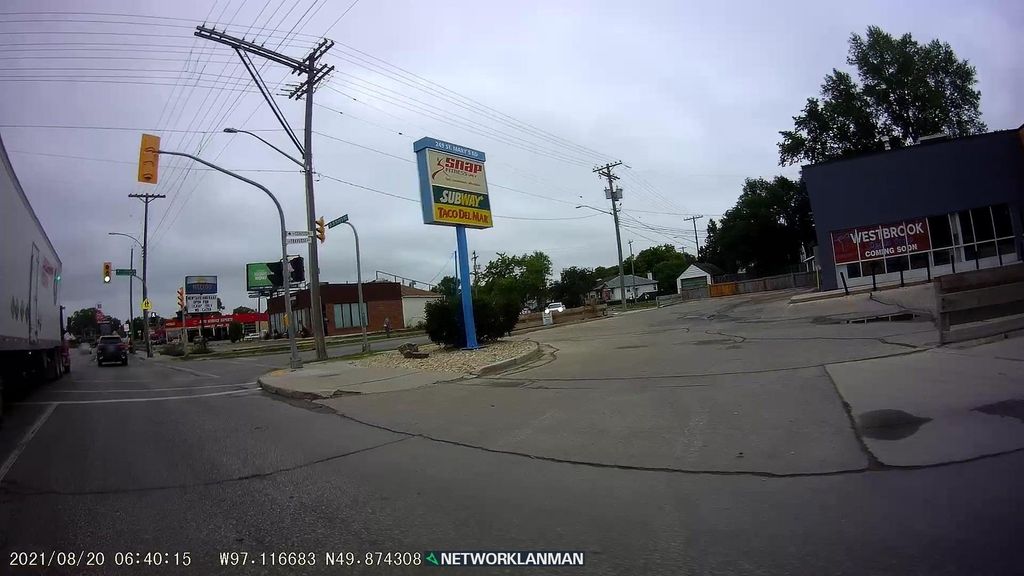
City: winnipeg